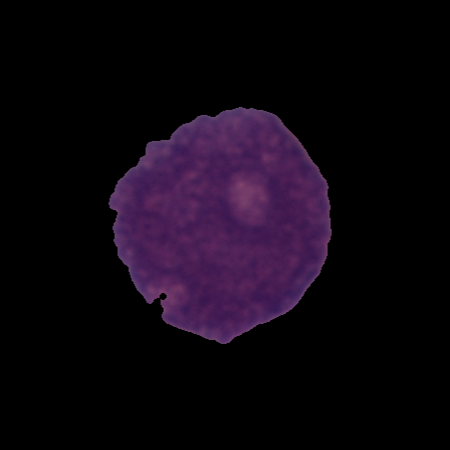
Label: cancer